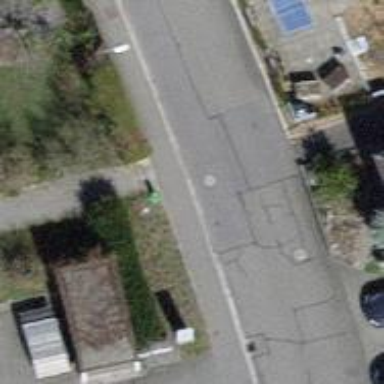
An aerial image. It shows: Set of steps on the road.